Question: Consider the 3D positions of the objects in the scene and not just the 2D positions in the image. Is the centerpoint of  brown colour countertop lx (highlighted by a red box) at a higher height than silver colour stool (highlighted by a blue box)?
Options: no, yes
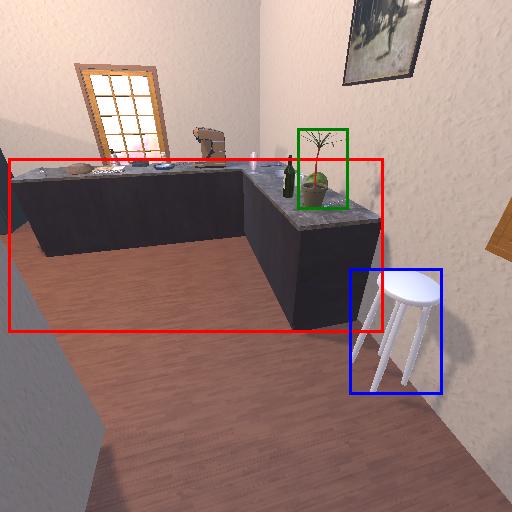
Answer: no